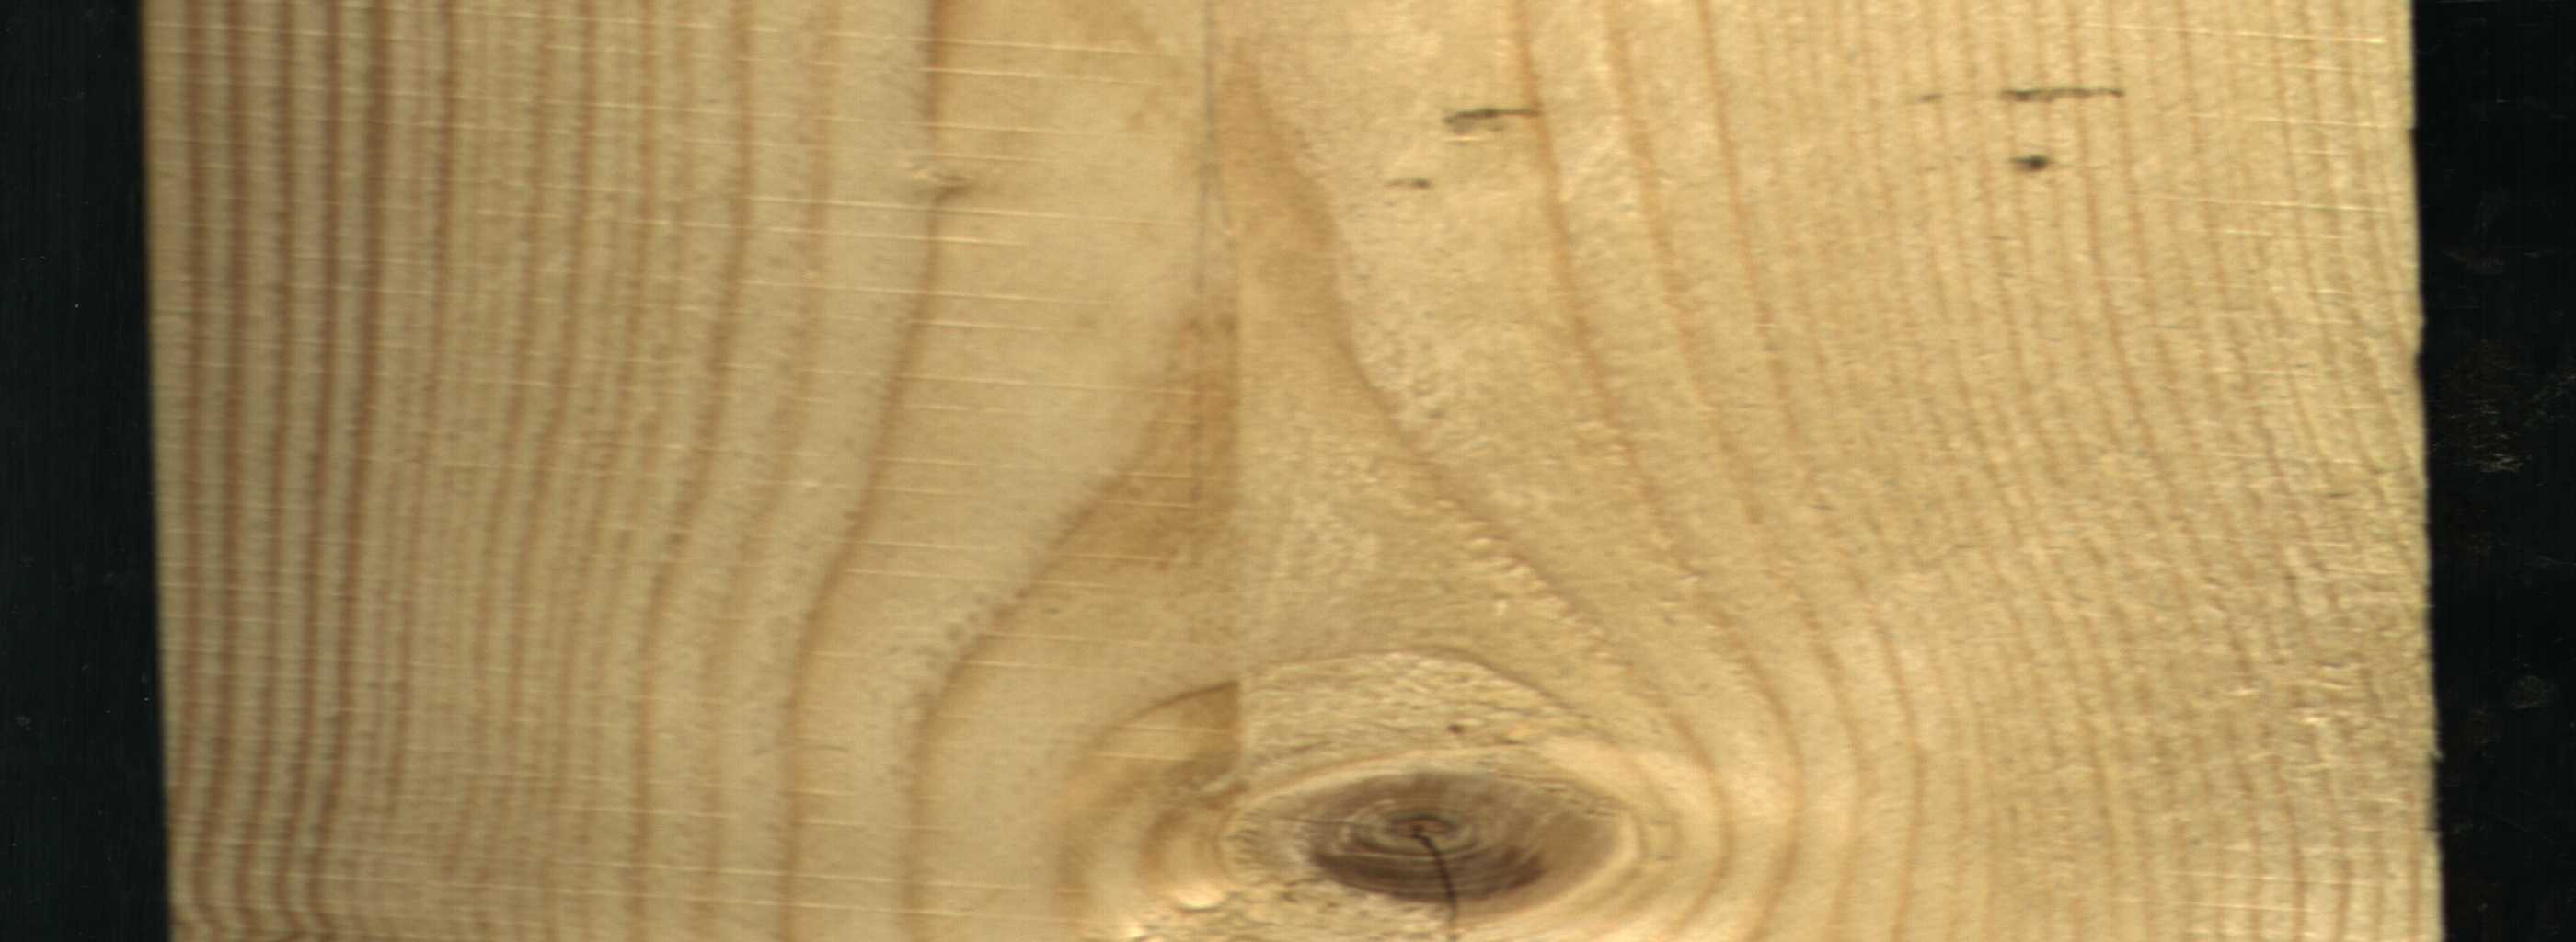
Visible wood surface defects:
knot_with_crack